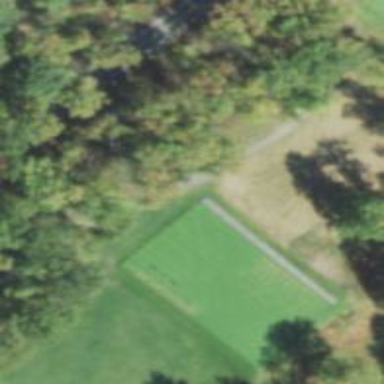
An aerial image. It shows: Path designated for golf carts.